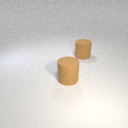
large brown rubber cylinder in front of large brown rubber cylinder